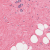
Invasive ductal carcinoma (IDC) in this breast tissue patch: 0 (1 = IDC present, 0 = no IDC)